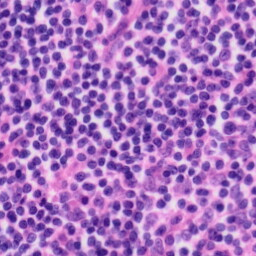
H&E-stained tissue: Tonsil